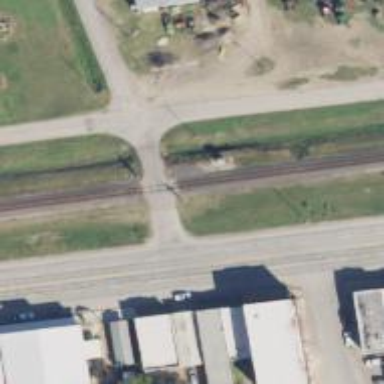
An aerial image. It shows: Level crossing along the railway.